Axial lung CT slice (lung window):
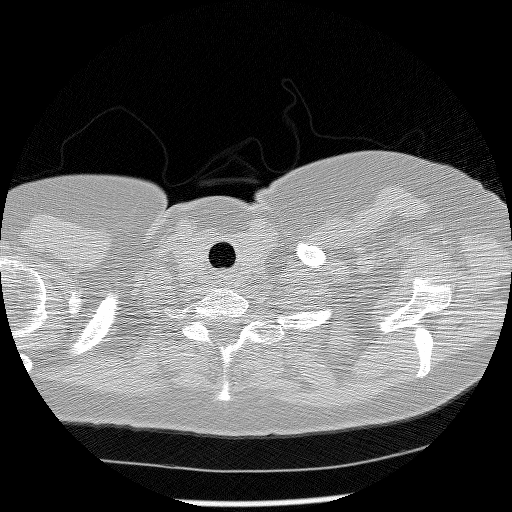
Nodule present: no